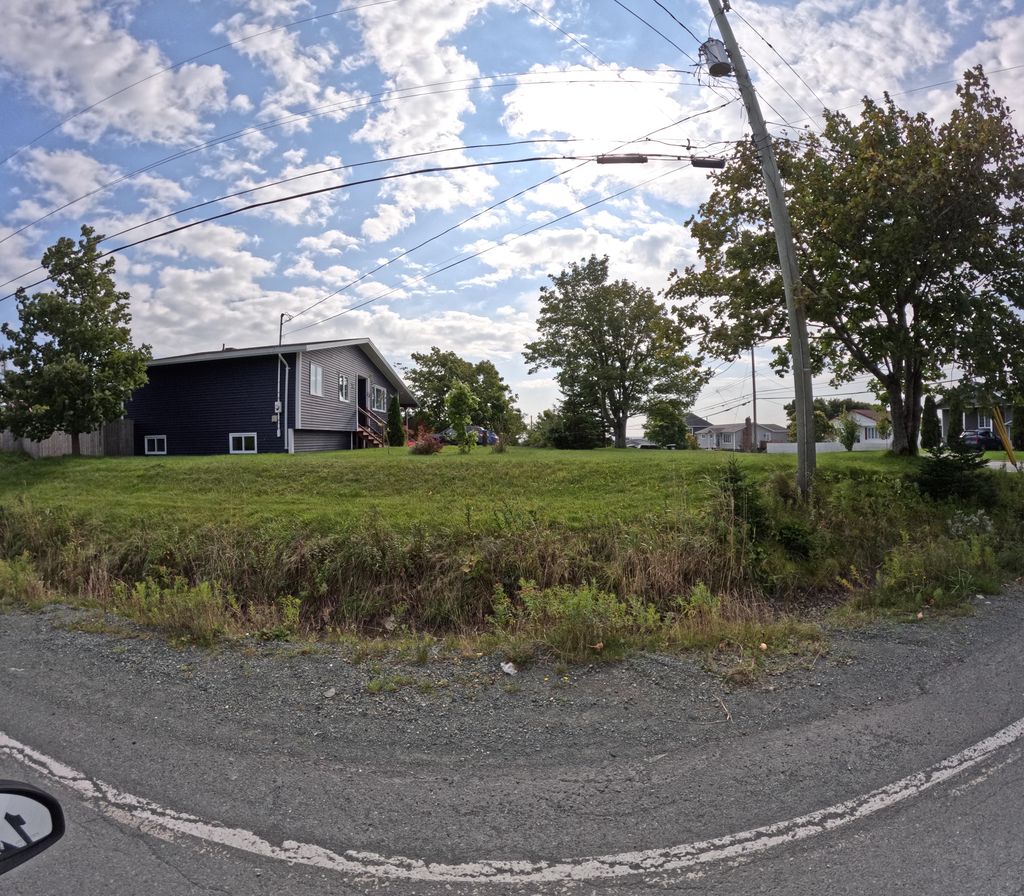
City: st_johns